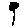
Label: flower